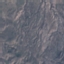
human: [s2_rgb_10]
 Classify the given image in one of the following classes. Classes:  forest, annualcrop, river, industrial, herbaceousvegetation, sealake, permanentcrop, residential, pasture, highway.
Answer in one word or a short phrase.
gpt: HerbaceousVegetation